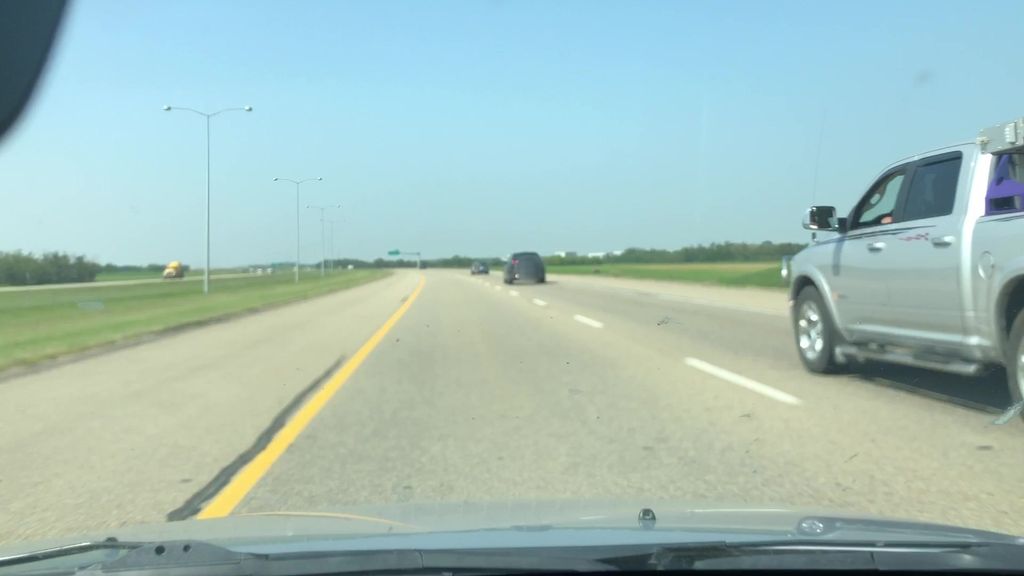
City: edmonton